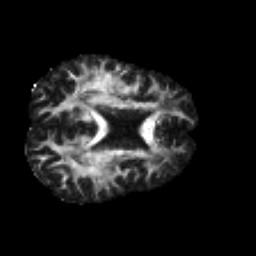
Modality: FA
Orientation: axial
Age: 41
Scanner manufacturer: philips
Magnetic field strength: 3 T
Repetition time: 8.6 s
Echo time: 0.127 s